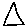
Label: triangle